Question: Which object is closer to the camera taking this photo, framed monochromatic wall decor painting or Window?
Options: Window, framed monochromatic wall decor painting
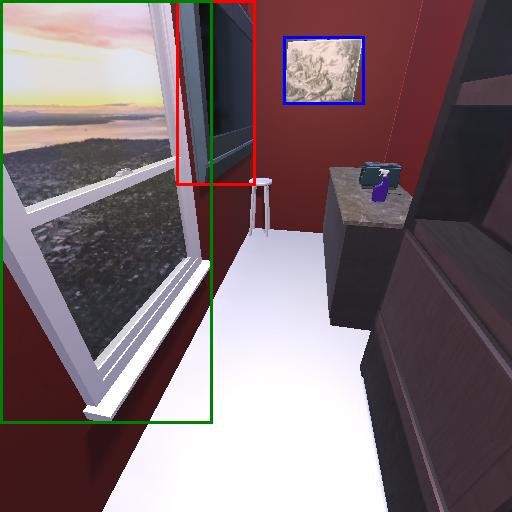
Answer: Window